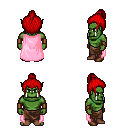
a pixel art fantasy rpg character, male body template, orc, green skin, pink cape, robe skirt, red short topknot hairstyle, leather bracers, brown shoes, four views (front, back, left, right), 2x2 character sprite sheet, small pixel art, hard edges, no anti-aliasing